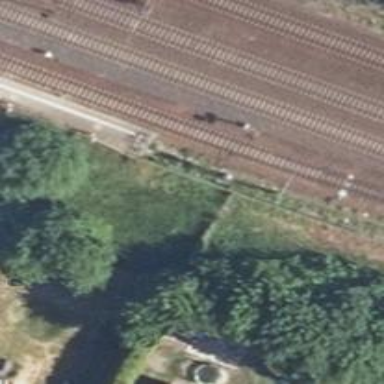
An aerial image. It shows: Platform edge at railway station.